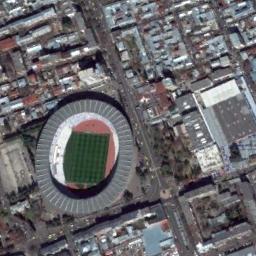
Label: stadium